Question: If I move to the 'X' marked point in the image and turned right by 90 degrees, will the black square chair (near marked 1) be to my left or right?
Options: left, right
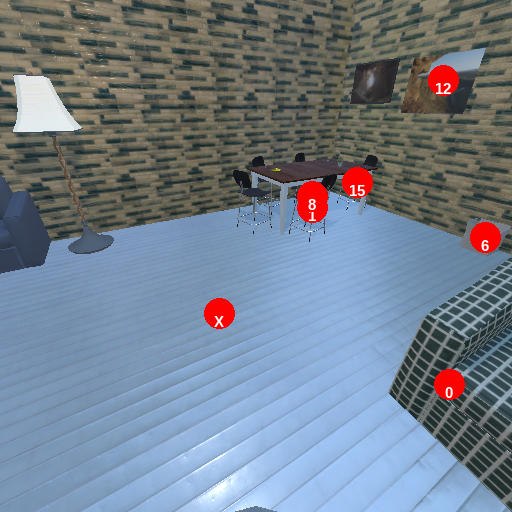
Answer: left